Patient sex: F
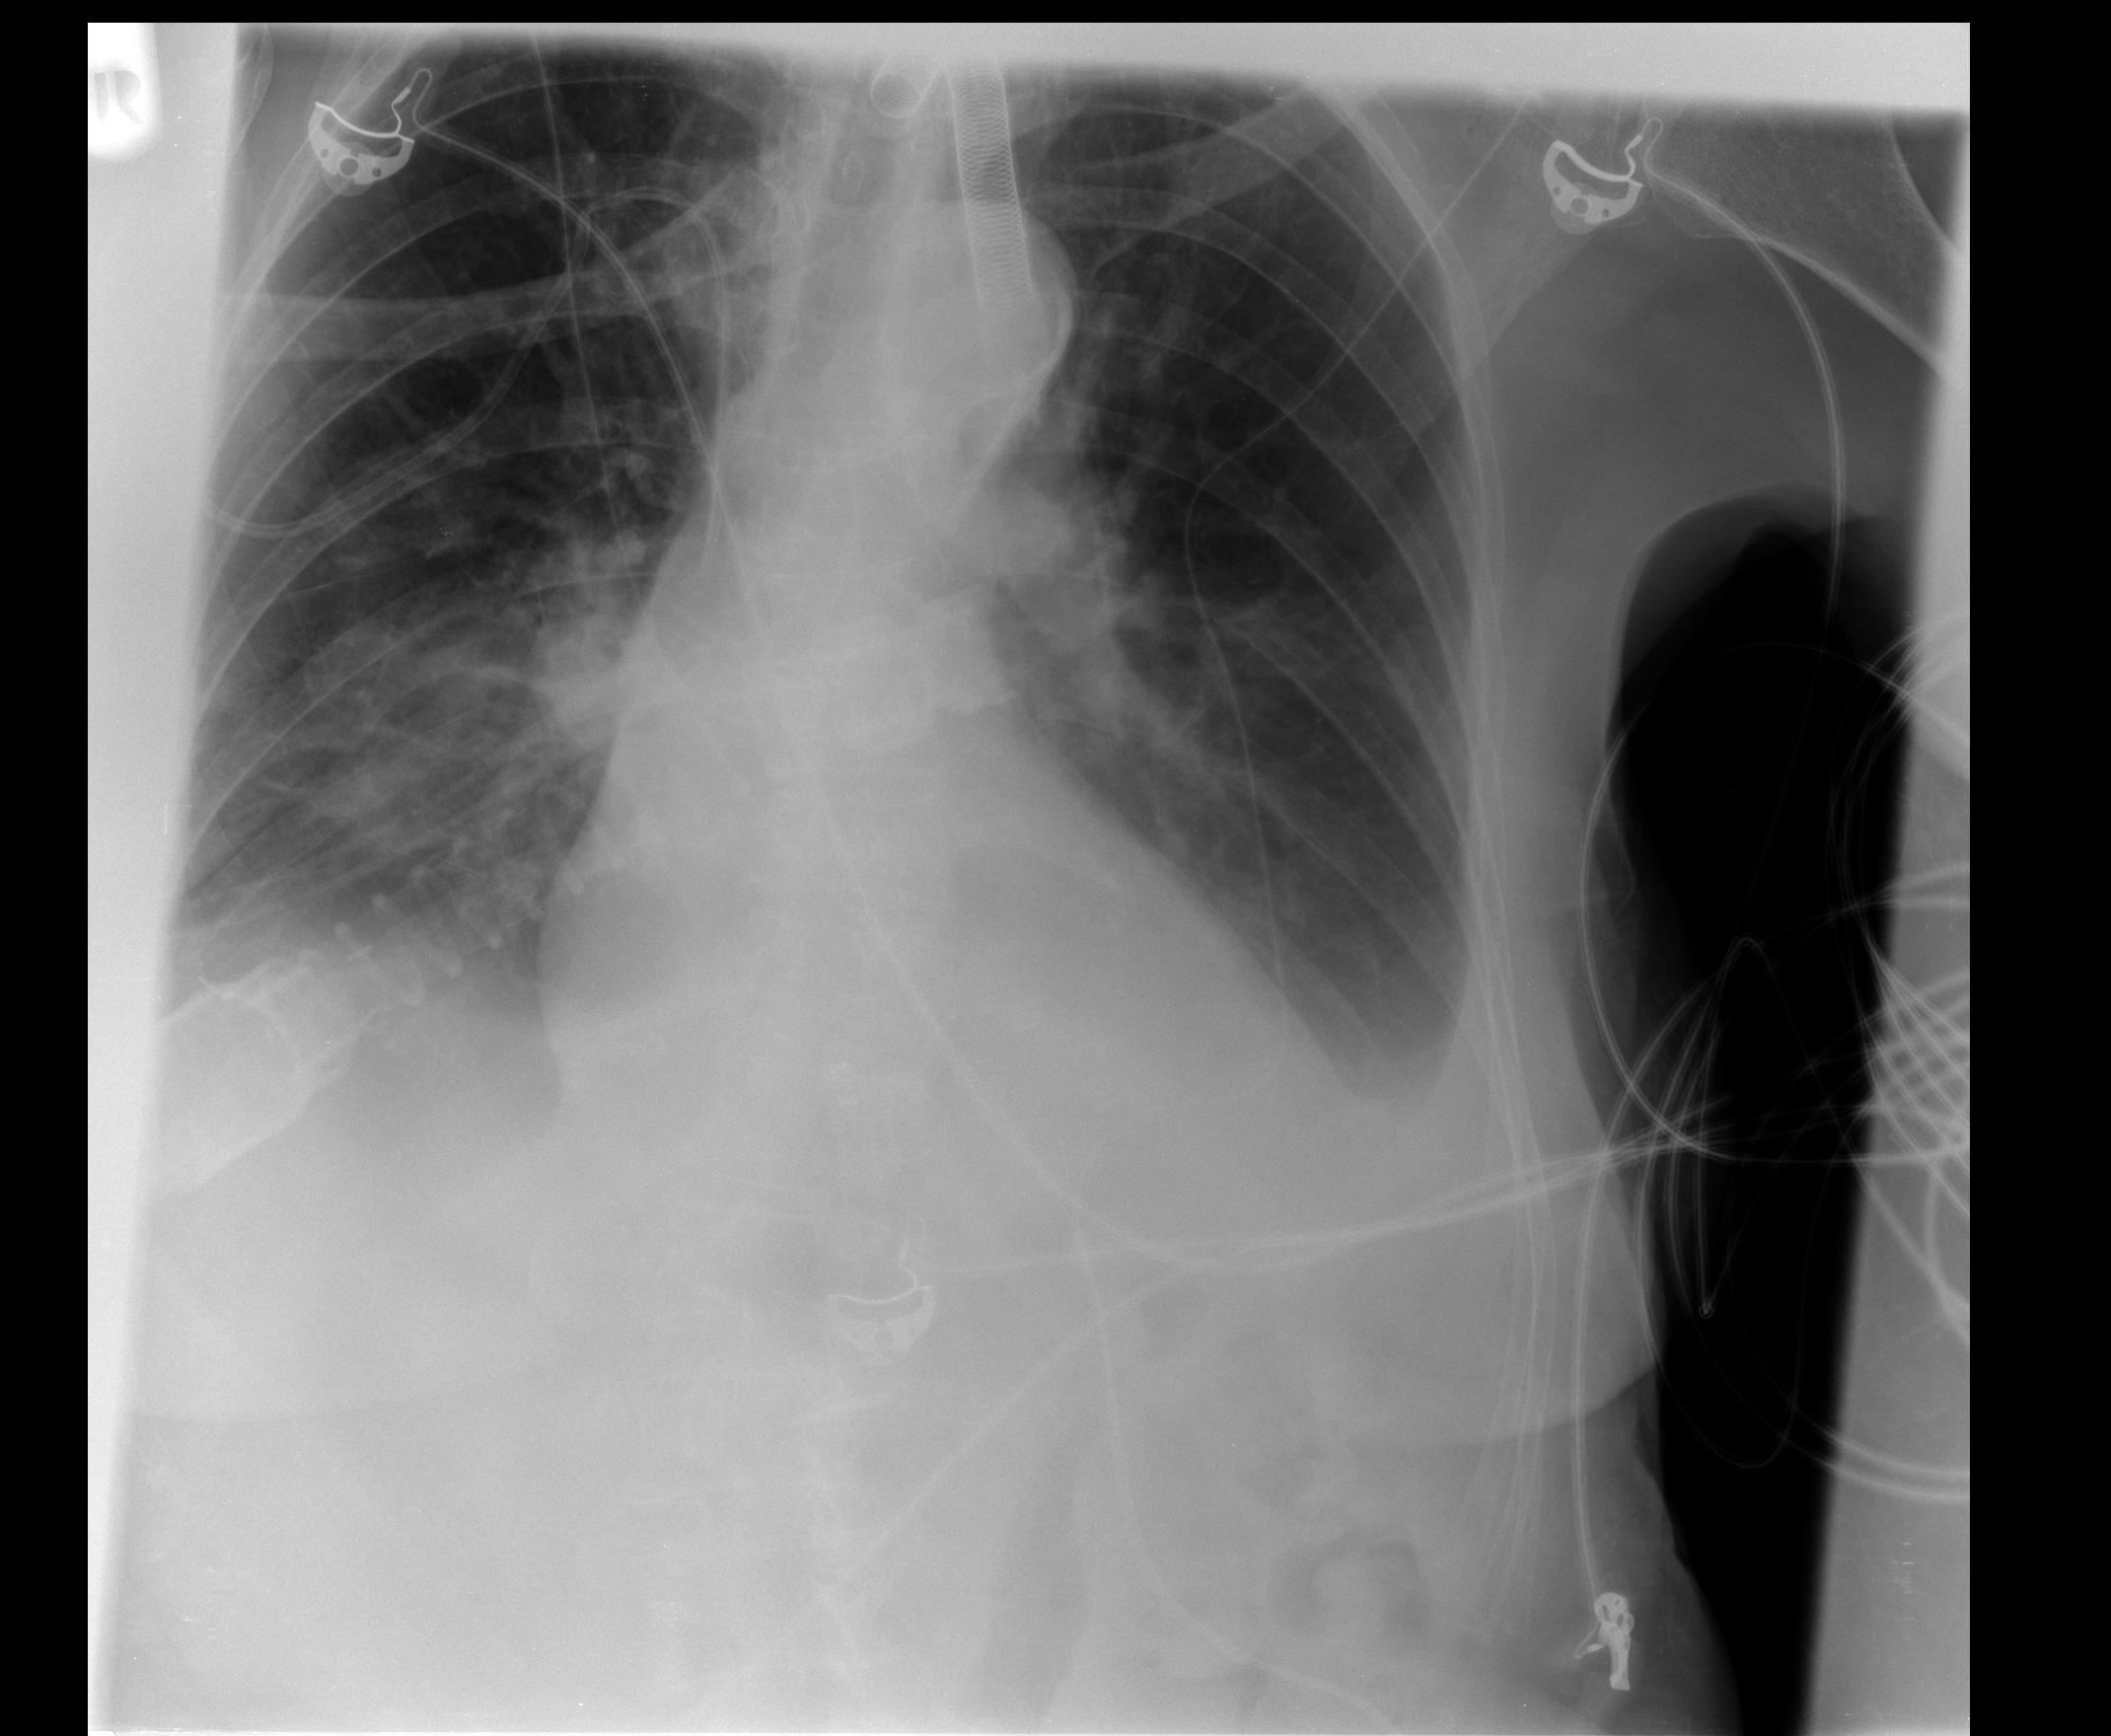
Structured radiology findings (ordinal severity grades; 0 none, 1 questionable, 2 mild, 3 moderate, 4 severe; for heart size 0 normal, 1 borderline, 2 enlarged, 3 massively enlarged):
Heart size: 0
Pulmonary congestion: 0
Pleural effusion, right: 2
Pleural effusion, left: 2
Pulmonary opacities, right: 0
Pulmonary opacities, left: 0
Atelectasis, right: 1
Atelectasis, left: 1